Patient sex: F
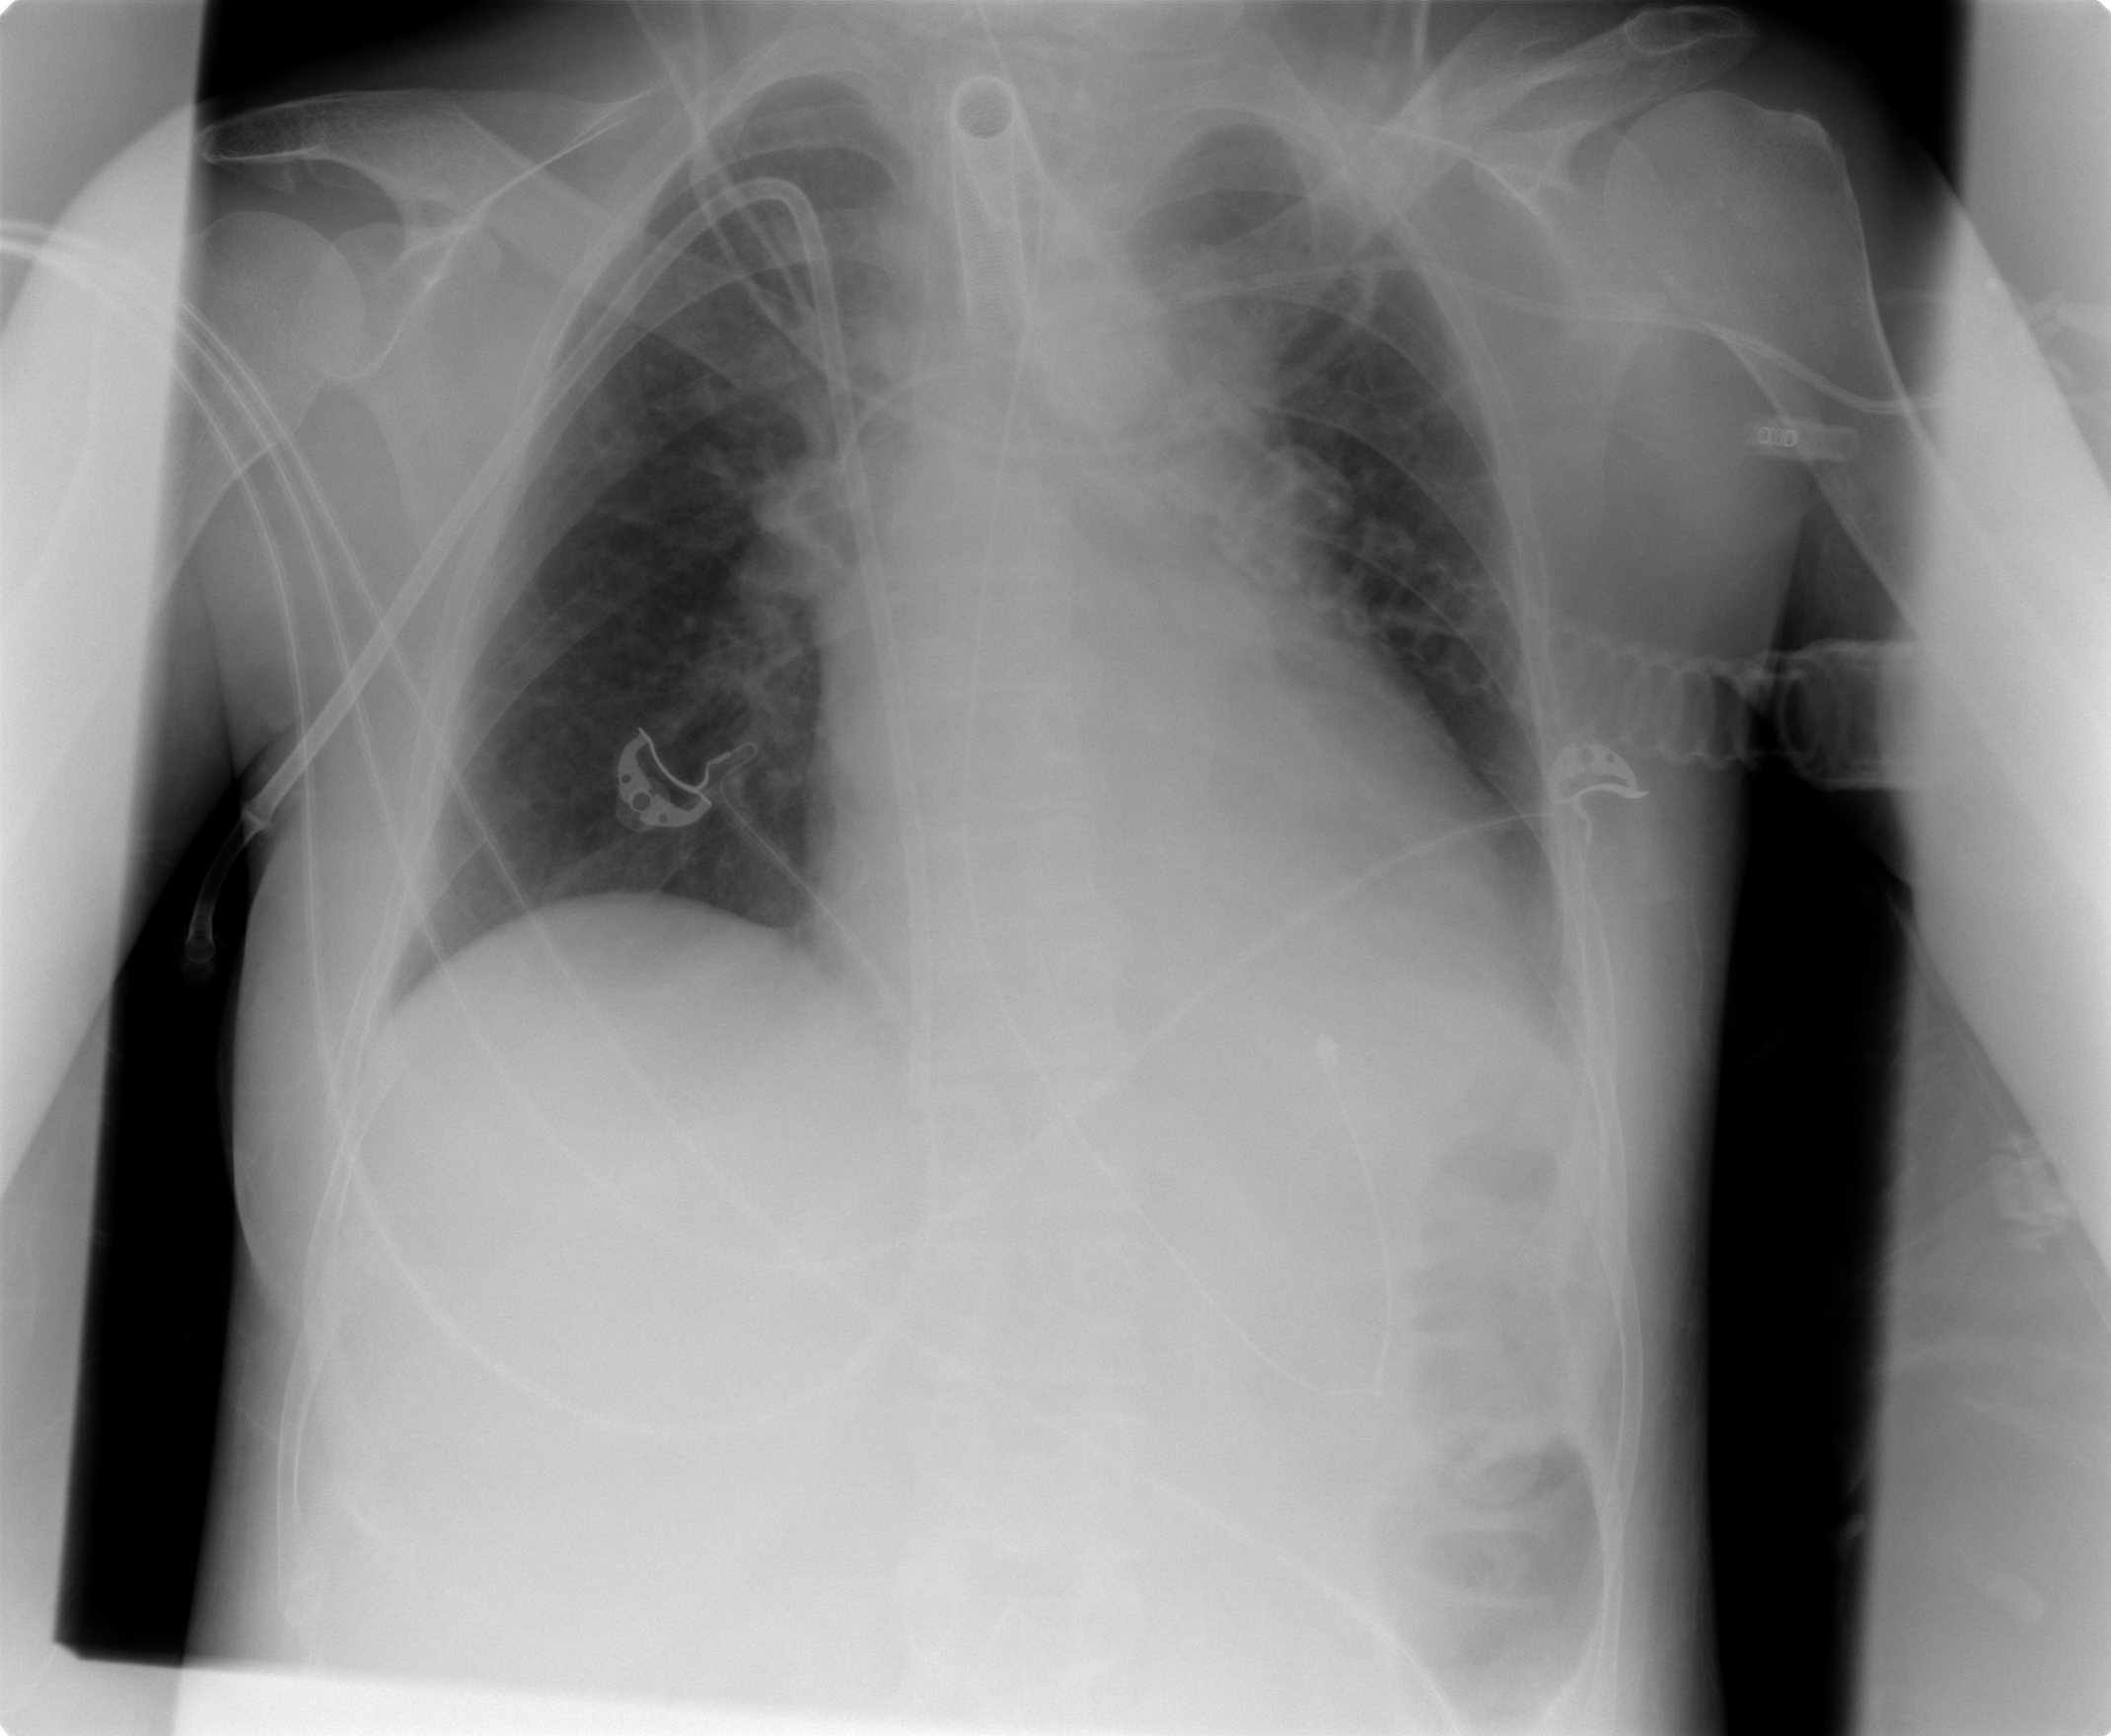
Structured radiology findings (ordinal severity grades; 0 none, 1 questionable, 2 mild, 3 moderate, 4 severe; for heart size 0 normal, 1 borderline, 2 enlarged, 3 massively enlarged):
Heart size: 1
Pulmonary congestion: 0
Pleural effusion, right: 0
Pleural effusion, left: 0
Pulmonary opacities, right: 0
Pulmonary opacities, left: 0
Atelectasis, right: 2
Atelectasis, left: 2